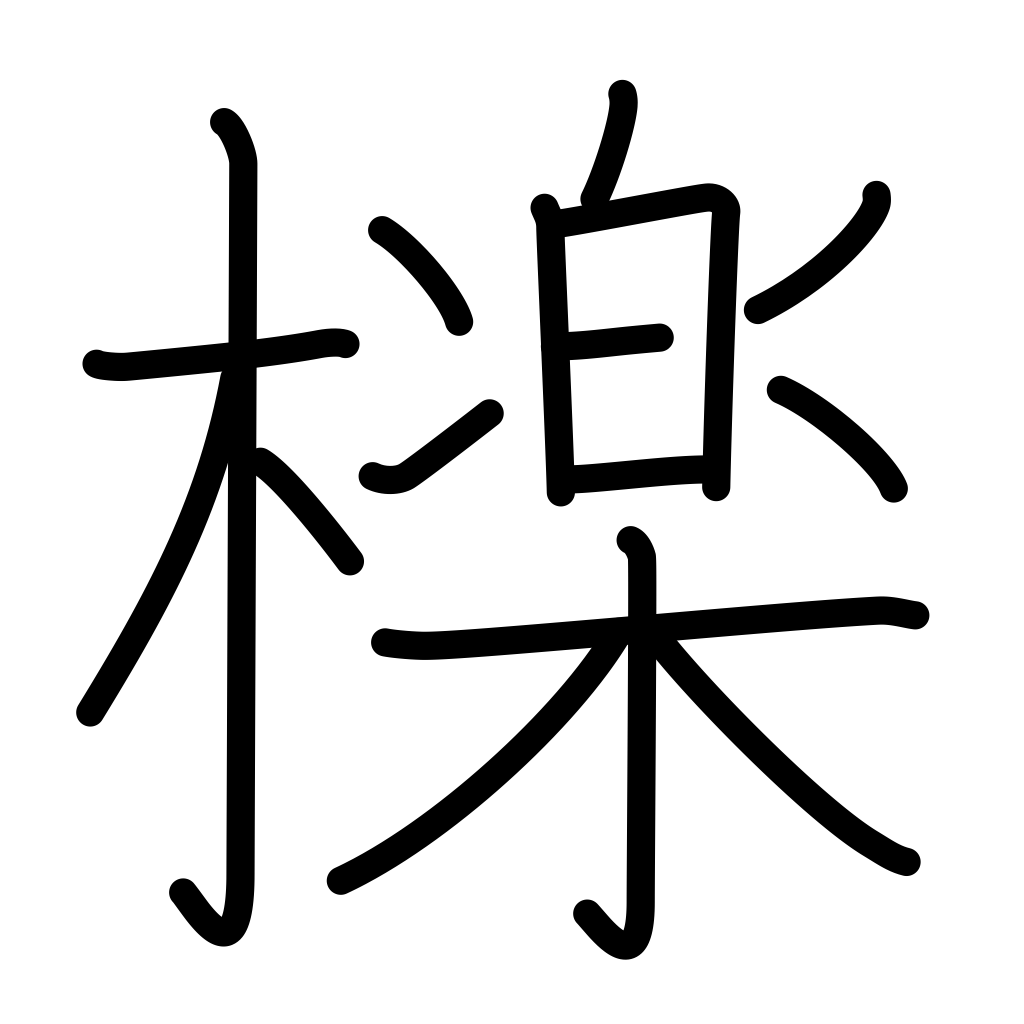
Meaning: oak used for charcoal